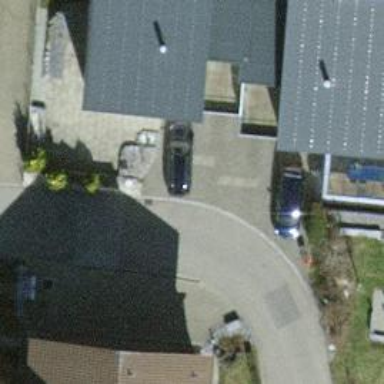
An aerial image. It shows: Residential road with asphalt surface and no sidewalks.